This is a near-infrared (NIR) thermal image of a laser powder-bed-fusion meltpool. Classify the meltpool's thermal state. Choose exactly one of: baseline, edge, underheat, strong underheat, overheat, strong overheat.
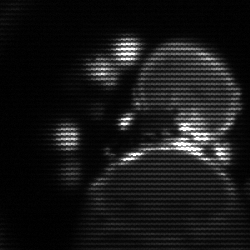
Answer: edge